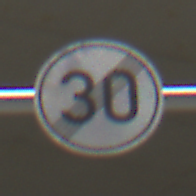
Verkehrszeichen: EndeGeschwindigkeit30
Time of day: Midday
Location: Roofed (Urban)
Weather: Overcast
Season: NotSpecified
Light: Artificial